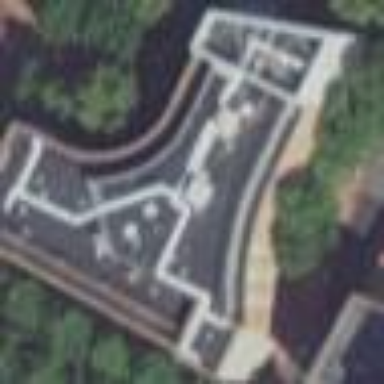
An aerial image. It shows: Dormitory building on campus.